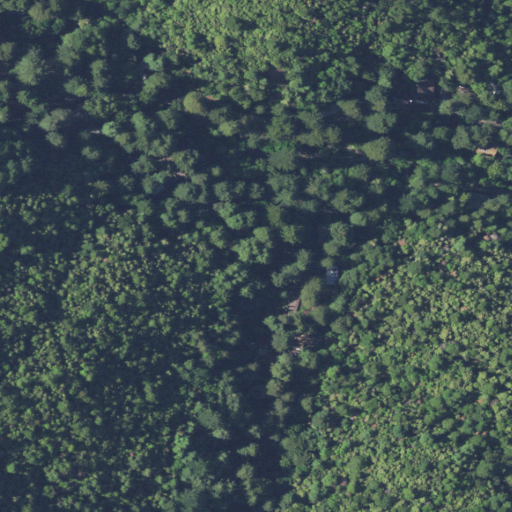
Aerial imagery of valley in California named Hidden Valley containing evergreen forest, open development, mixed forest, and deciduous forest